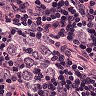
Metastatic tissue present: yes